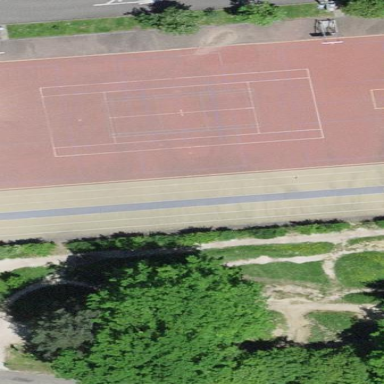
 located on pitch designated for leisure land."